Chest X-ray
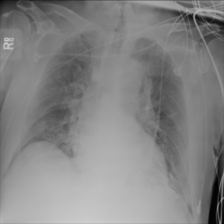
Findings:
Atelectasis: positive
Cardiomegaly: negative
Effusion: negative
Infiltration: negative
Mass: negative
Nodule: negative
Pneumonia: negative
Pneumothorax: negative
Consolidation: negative
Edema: negative
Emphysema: negative
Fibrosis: negative
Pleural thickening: negative
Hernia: negative